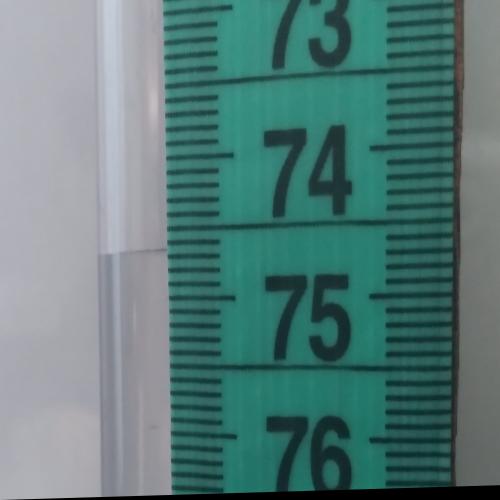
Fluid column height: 74.7 cm